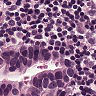
Metastatic tissue present: yes